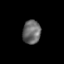
Tissue: skin
Cell type: Epithelial cells
Senescence score: 0.2621
Nuclear area (px): 417
Mean DAPI intensity: 106.556